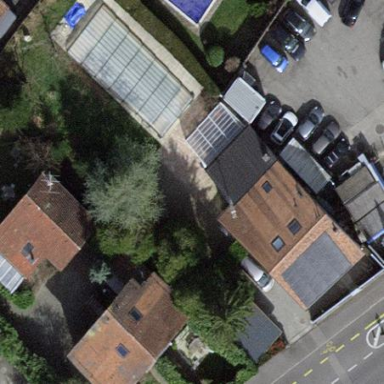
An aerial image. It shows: Garden enclosed by fence.